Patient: sex M, age 52
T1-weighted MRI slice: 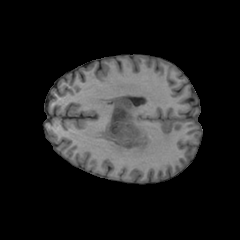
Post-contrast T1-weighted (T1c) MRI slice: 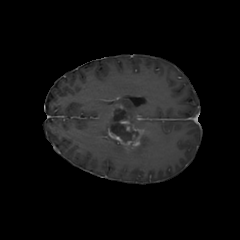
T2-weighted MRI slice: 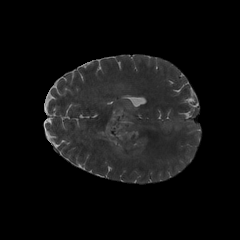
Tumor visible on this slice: yes
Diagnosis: Glioblastoma, IDH-wildtype
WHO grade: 4